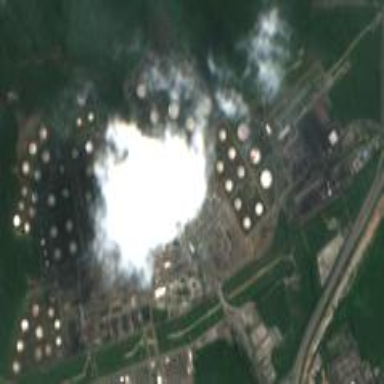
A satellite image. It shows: Industrial area with refinery.